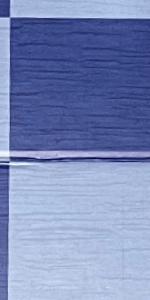
Label: Empty